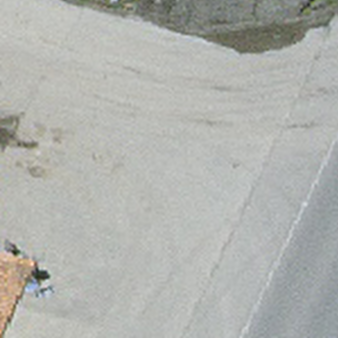
Label: other